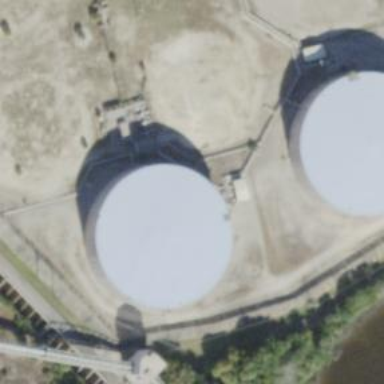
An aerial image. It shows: Storage tank that is man-made. The building contains multiple storage tanks.